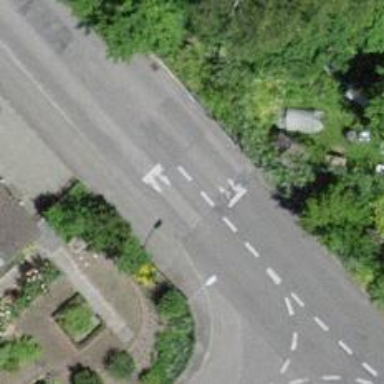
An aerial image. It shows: Bump for traffic calming.